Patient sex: M
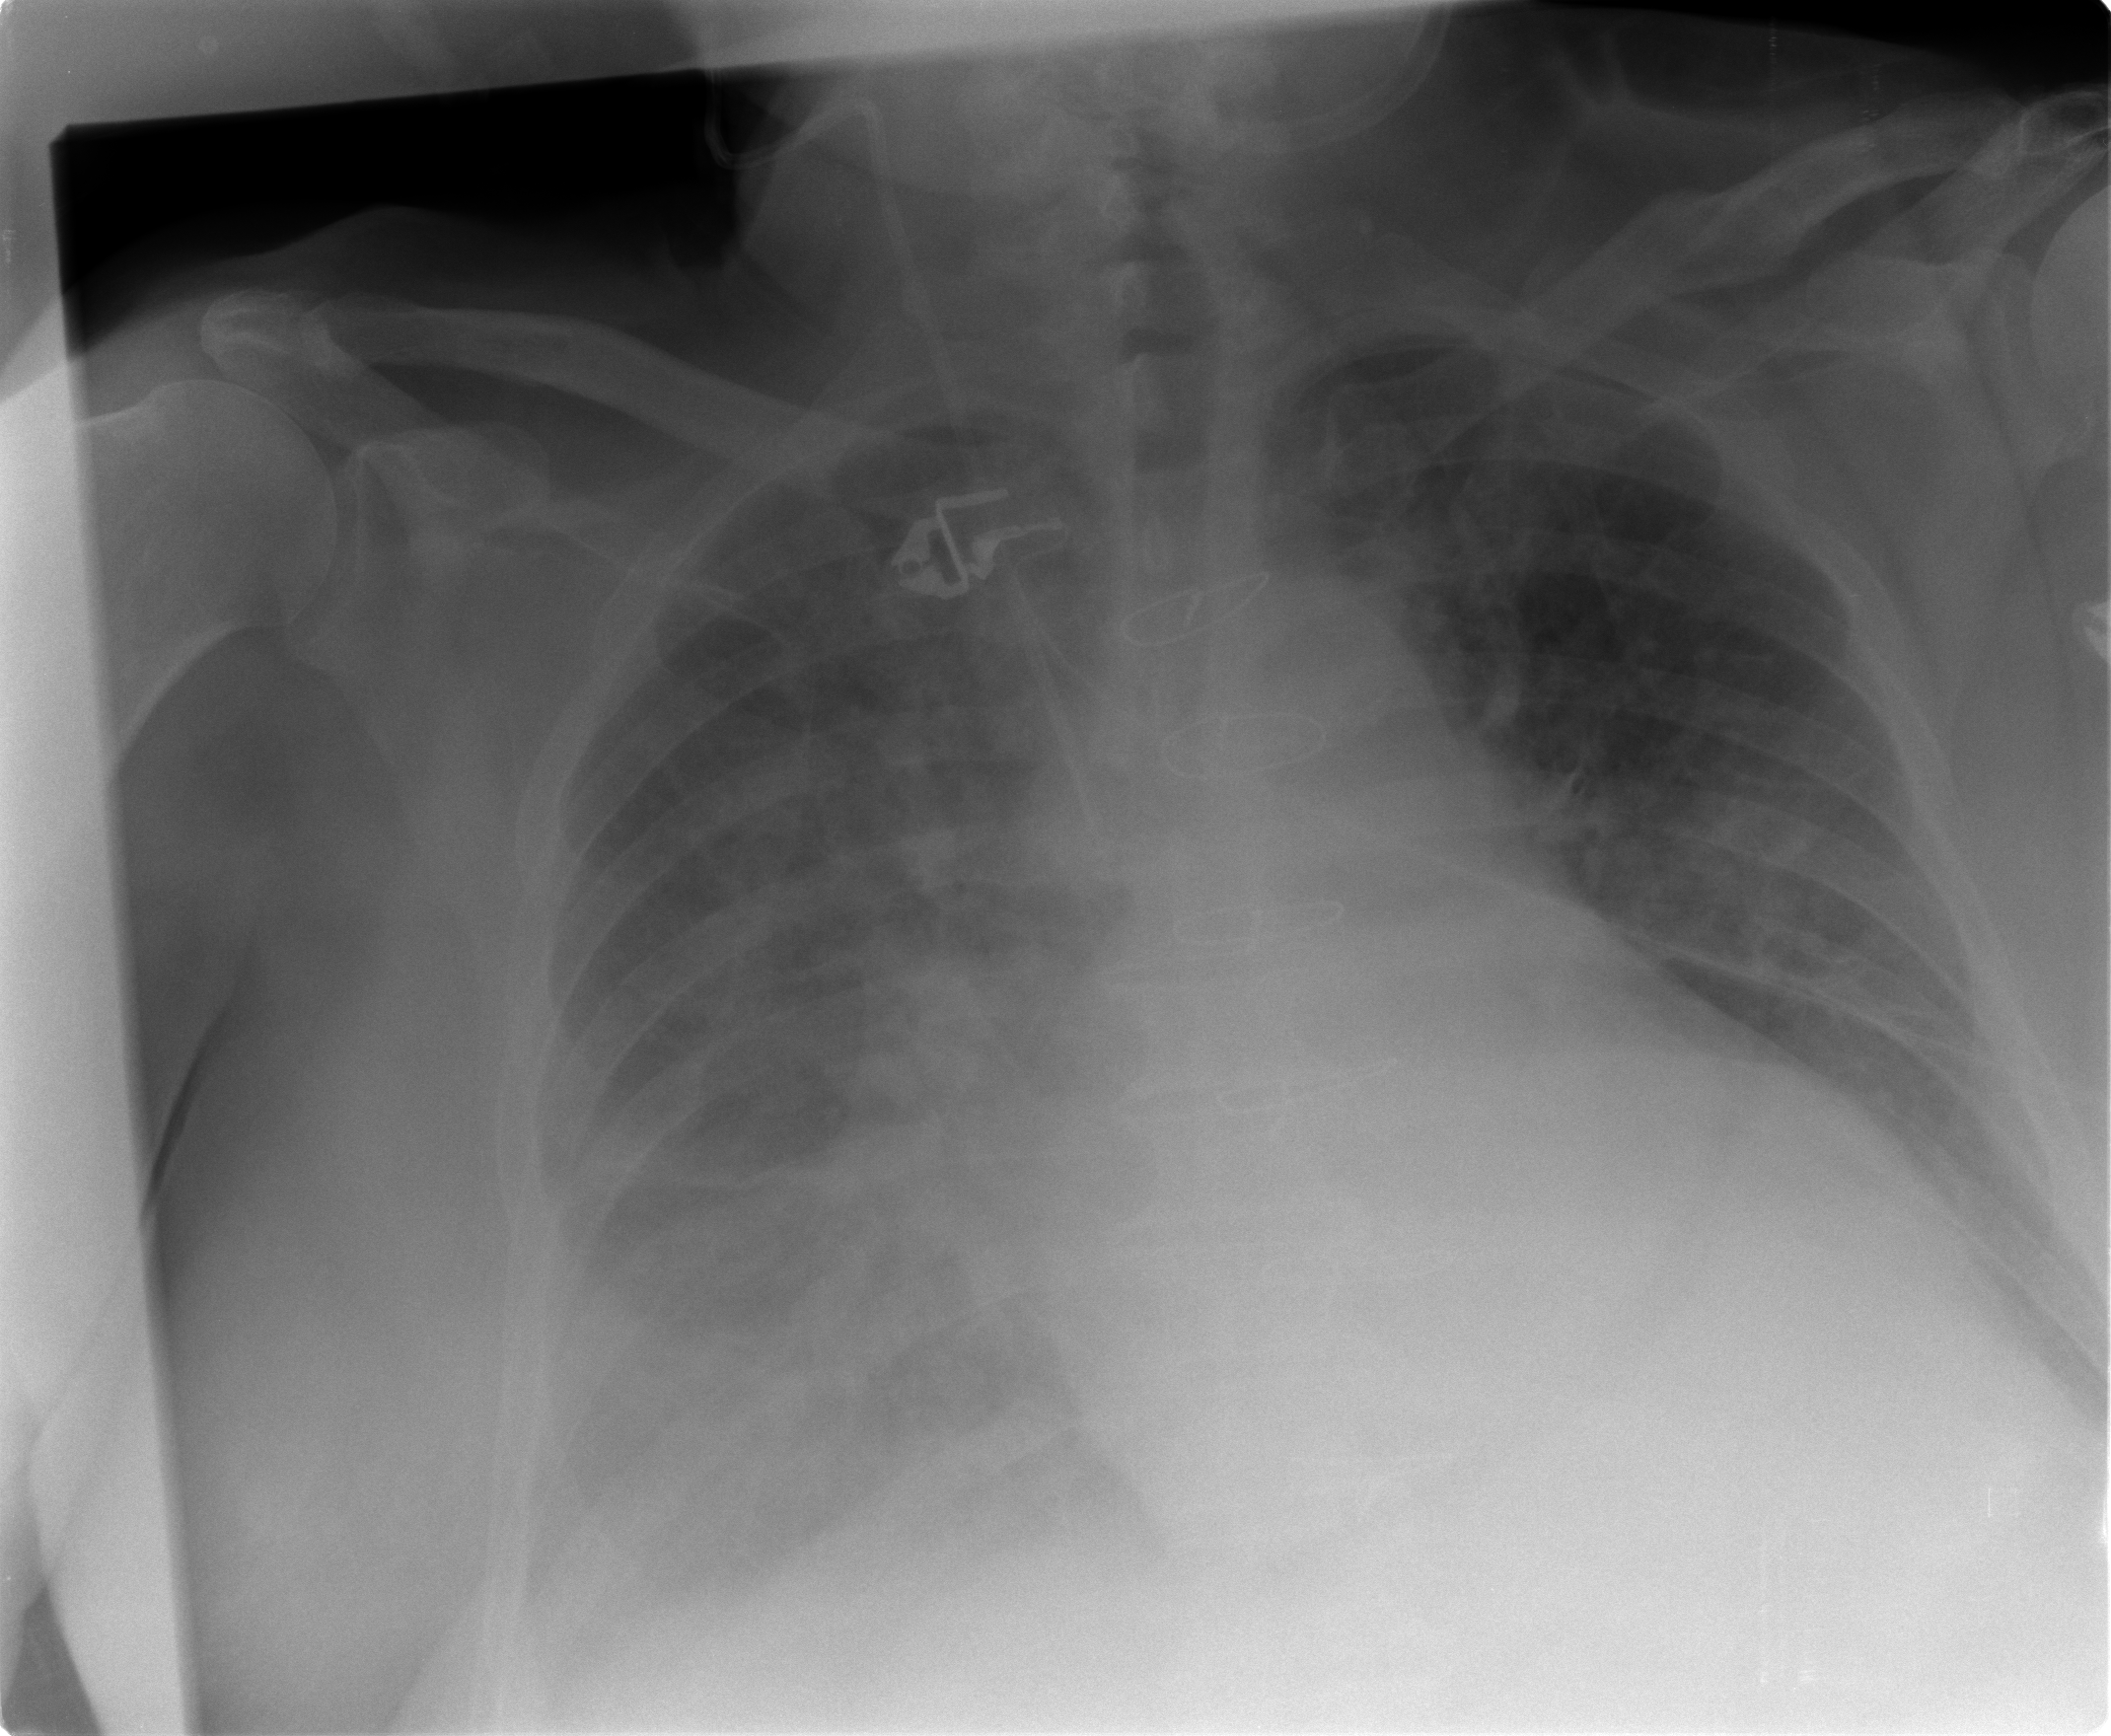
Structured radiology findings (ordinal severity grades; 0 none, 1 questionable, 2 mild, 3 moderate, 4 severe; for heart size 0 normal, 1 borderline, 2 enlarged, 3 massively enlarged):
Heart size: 3
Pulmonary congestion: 2
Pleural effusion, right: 2
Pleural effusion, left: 0
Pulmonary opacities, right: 3
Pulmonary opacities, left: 2
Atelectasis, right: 2
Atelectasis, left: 2